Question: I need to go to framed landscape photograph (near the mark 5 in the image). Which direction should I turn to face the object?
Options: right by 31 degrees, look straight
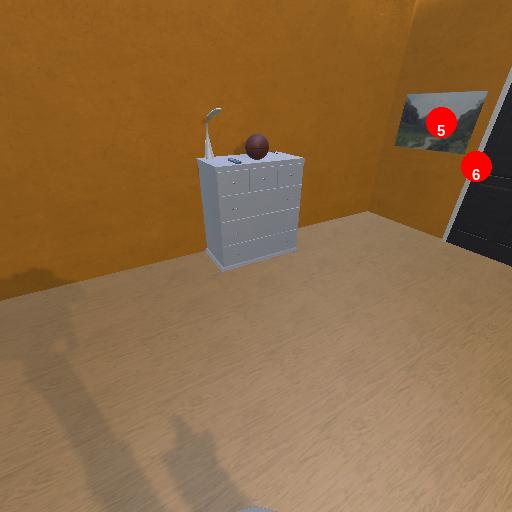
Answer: right by 31 degrees